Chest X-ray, PA view. Patient: 70 years old, sex M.
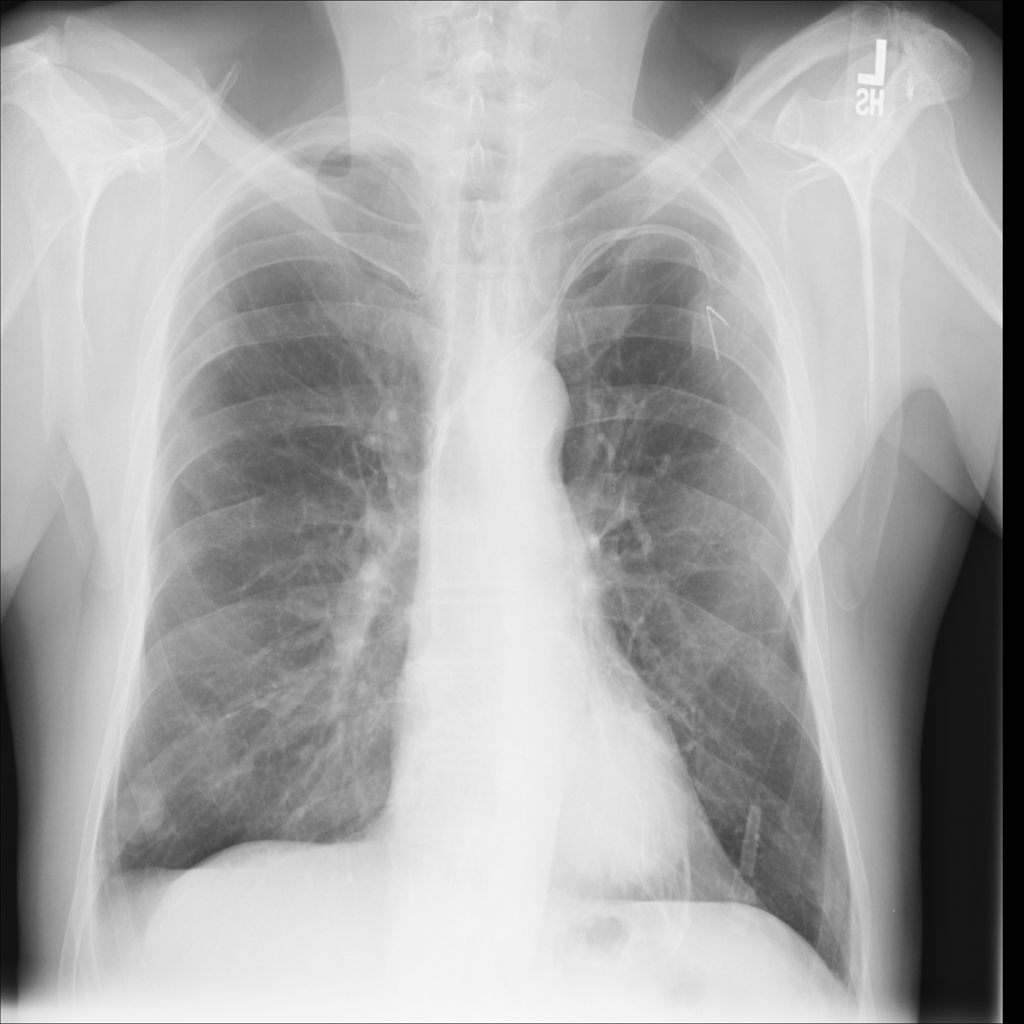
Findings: Mass